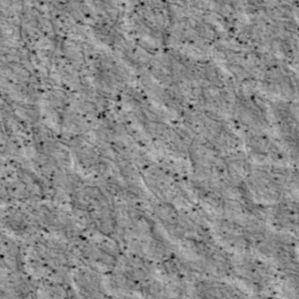
Label: non_frost